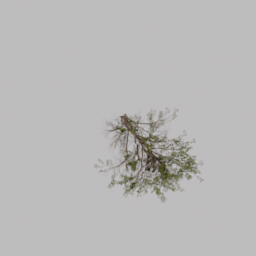
Label: nature